Question: I am wanting to use Altitude for my Y range and Distance for my X range. Currently this is what I am using:
'''
plotSpace.xRange = [CPPlotRange
plotRangeWithLocation:CPDecimalFromFloat(0.0)
length:CPDecimalFromUnsignedInteger(sortedArray.count)];
plotSpace.yRange = [CPPlotRange
plotRangeWithLocation:CPDecimalFromFloat(min)
length:CPDecimalFromFloat((max - min))];
'''
That doesn't set the X range correctly, because it just sets it to the number of points in the array, which is about 2500. I have tried setting the xRange to to the max value in my distance array, but that really screws up the graph.
How can I have two different scales for x and y and still have the graph be correct?
Here is what it looks like when I change the xRange to be my distance, the graph goes flat:

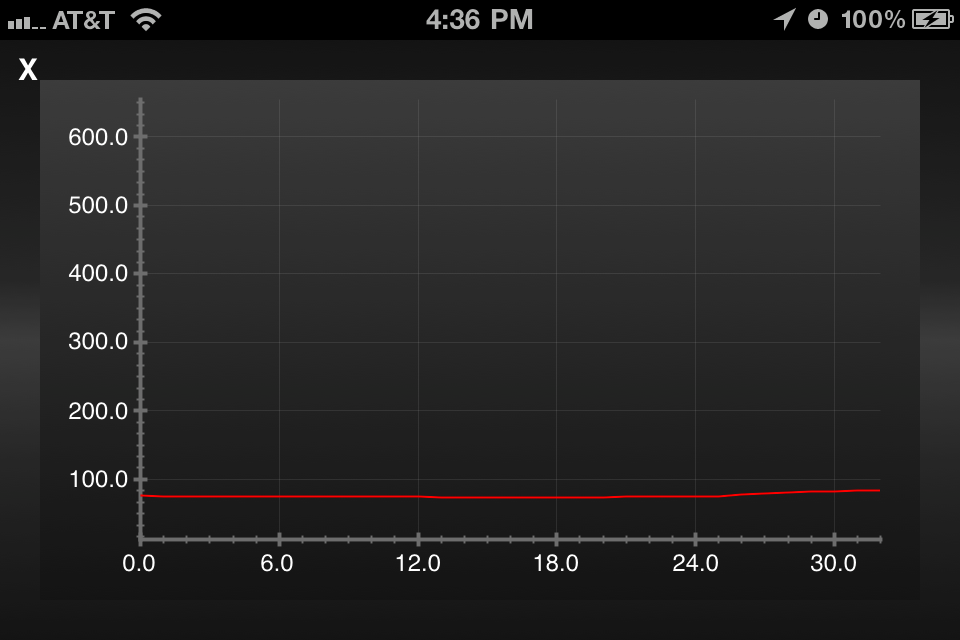
Answer: Calculate your min and max distance and use those to set the xRange and calculate your min and max altitude and use those to set the yRange.